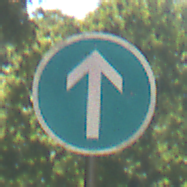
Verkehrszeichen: VorgeschriebeneFahrtrichtungGeradeaus
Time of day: Midday
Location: Outdoor (RoadRail)
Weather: Clear
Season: NotSpecified
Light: Natural